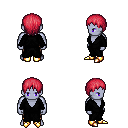
a pixel art fantasy rpg character, male body template, dark elf, purple skin, gray robe, gold greaves, ruby red plain hairstyle, gold boots, four views (front, back, left, right), 2x2 character sprite sheet, small pixel art, hard edges, no anti-aliasing